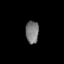
Tissue: lung
Cell type: Epithelial cells
Senescence score: 0.186
Nuclear area (px): 288
Mean DAPI intensity: 122.233